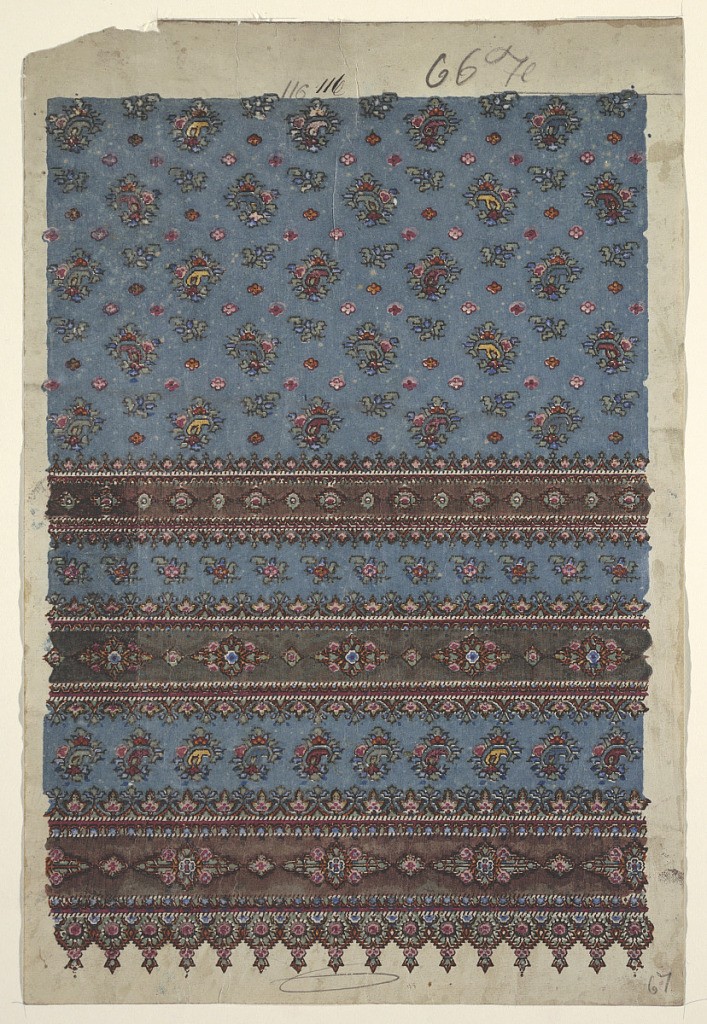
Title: Design for Machine-Woven Shawl
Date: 1841
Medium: Brush and watercolor on paper
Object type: Drawing
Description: Design for a woven, machine-manufactured shawl with Indianizing paisley motifs. Design shows blue ground, ornamented with detached floral forms in pink, blue, and green; brown stripes with flowers and ornamental border.